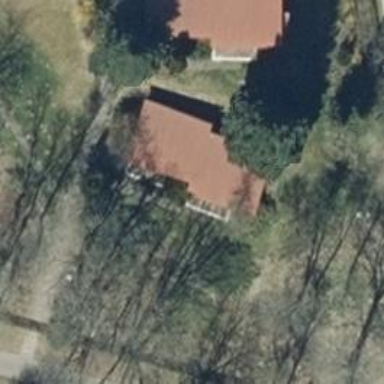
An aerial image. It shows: Bungalow.